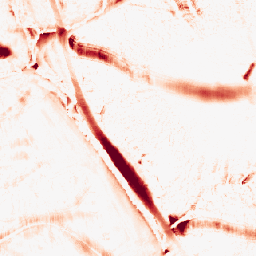
Category: morphological
Decomposition family: morphological_ellipse
Decomposition parameters: operation: opening
width: 30
height: 20
Upsampling method: area
Upsampling parameters: scale: 4
Upsampling scale: 4